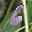
Label: 6